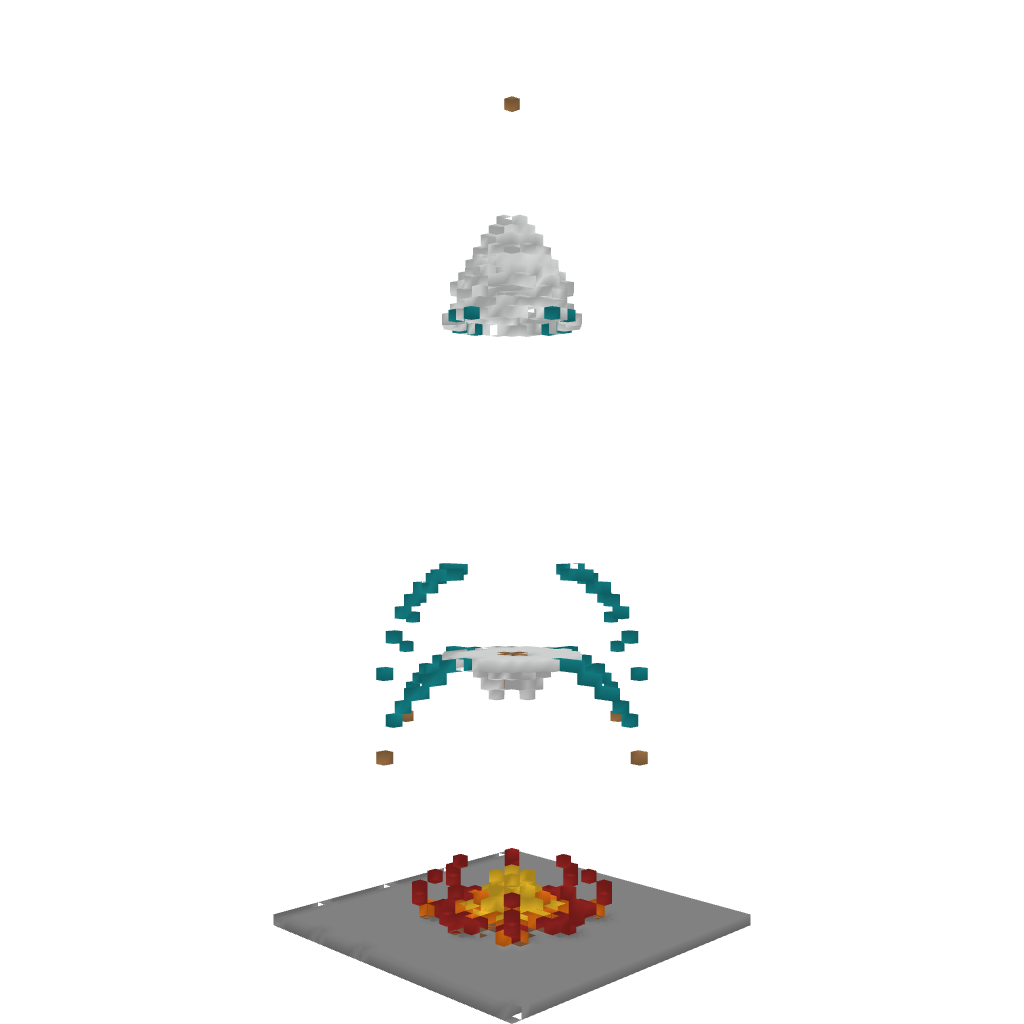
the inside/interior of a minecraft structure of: Rocket Blasting Off